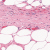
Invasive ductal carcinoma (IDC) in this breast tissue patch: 0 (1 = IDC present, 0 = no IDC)